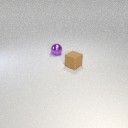
small brown rubber cube to the right of small purple metal sphere